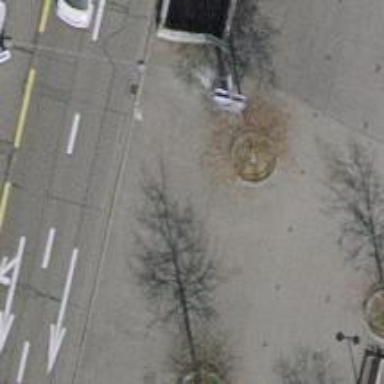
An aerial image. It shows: Parking entrance.